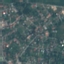
Land use / land cover: Residential